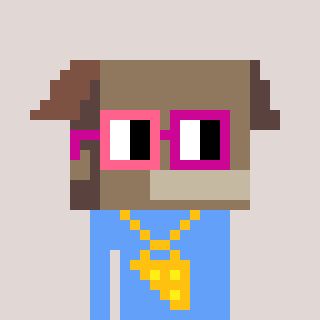
a pixel art character with square pink and red glasses, a box-shaped head and a blue-colored body on a warm background